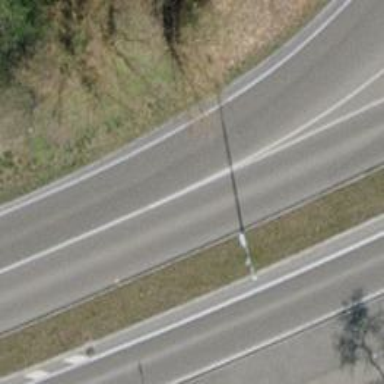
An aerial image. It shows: Secondary road with asphalt surface and no sidewalk.